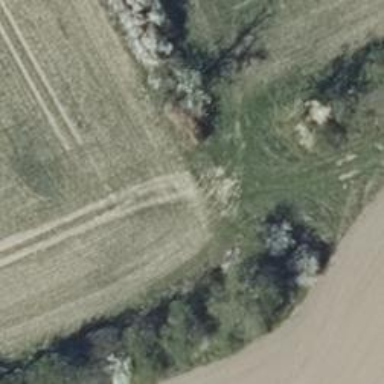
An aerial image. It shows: Grassy track with grade 5 track type.